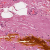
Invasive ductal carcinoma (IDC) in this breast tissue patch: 0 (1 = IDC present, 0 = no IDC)